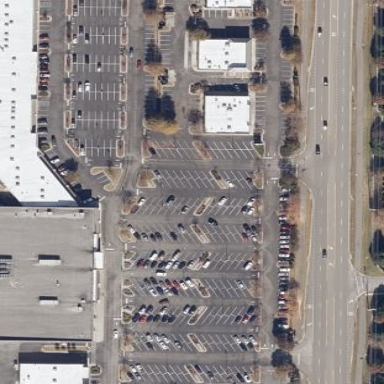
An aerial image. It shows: Retail area.